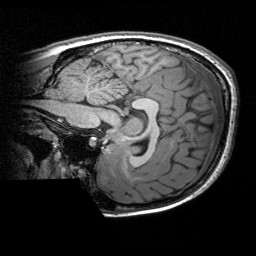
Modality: T1w
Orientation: sagittal
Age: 16
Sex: female
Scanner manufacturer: siemens
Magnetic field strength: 3 T
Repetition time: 2.53 s
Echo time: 0.00297 s